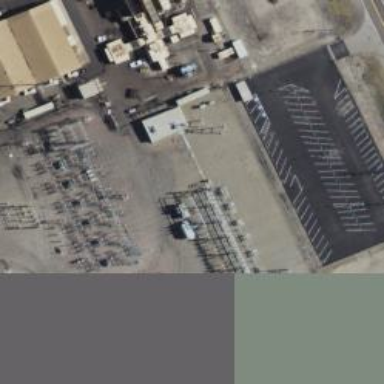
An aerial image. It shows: Switch for power supply.